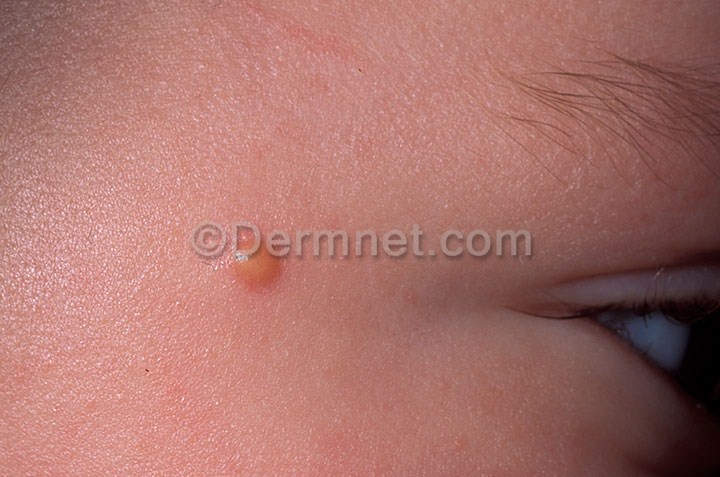
Disease: Melanoma Skin Cancer Nevi and Moles